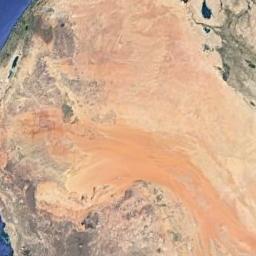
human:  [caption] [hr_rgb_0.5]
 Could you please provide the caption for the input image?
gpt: There is a little grain in this desert .

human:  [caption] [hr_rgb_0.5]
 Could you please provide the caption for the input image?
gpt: The yellow desert is next to the water .

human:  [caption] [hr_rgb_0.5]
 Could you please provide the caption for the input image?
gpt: The  light yellow desert covers the brown bare land beside the lake .

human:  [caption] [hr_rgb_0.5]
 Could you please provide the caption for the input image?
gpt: The desert has yellow sand and orange sand and some mountains surrounded the desert .

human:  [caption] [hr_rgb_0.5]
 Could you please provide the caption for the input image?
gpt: A yellow desert beside a blue lake .